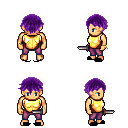
a pixel art fantasy rpg character, male body template, human, tanned skin, gold chest armor, magenta pants, purple short bangs hairstyle, bracelets, black slippers, dagger, four views (front, back, left, right), 2x2 character sprite sheet, small pixel art, hard edges, no anti-aliasing